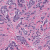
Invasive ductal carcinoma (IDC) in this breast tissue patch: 1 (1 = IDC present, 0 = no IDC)